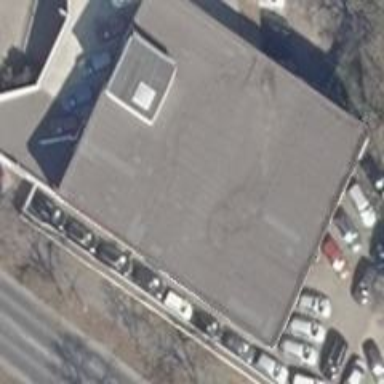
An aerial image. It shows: Car shop.